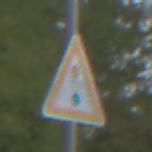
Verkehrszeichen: Lichtzeichenanlage
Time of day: Midday
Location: Outdoor (Suburban)
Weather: Overcast
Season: NotSpecified
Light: Natural